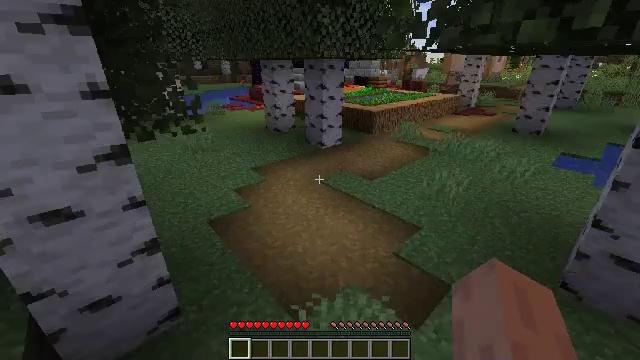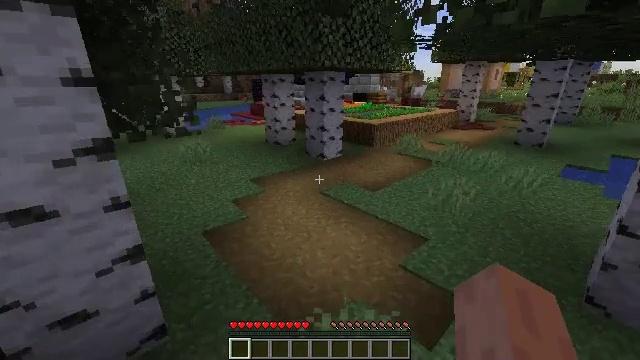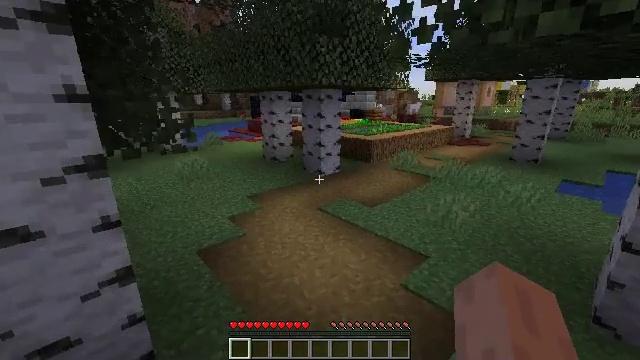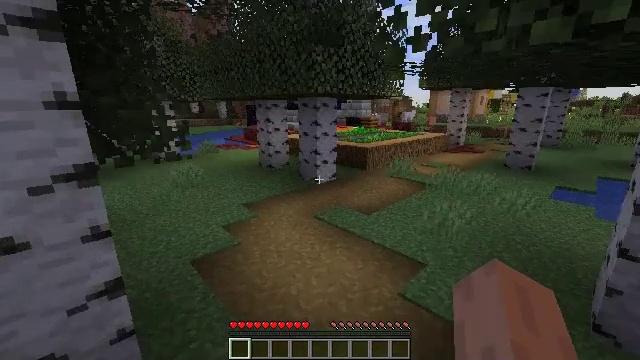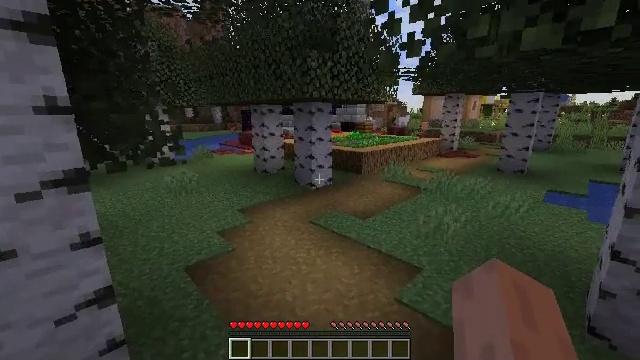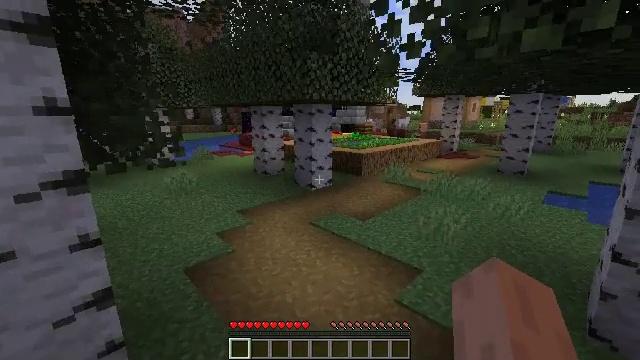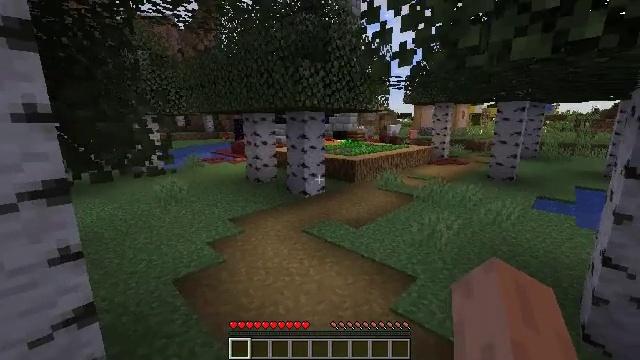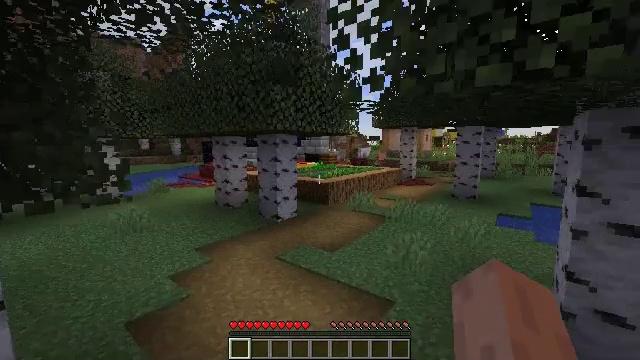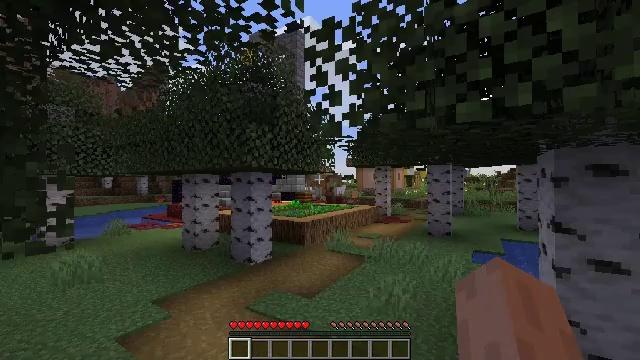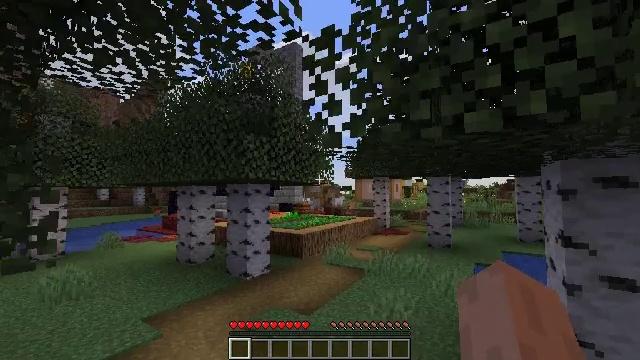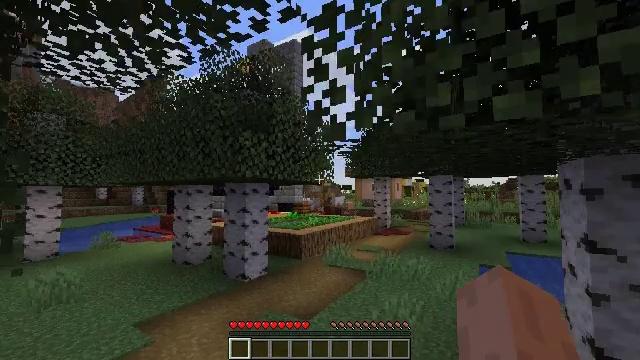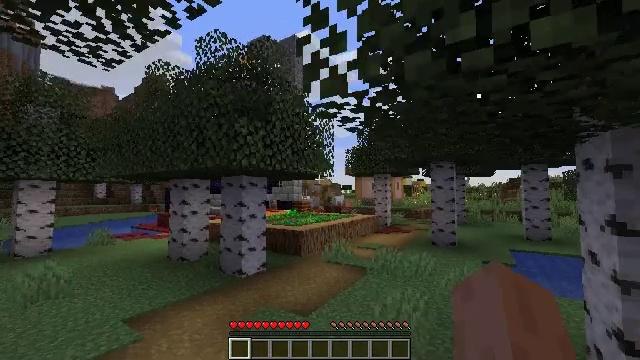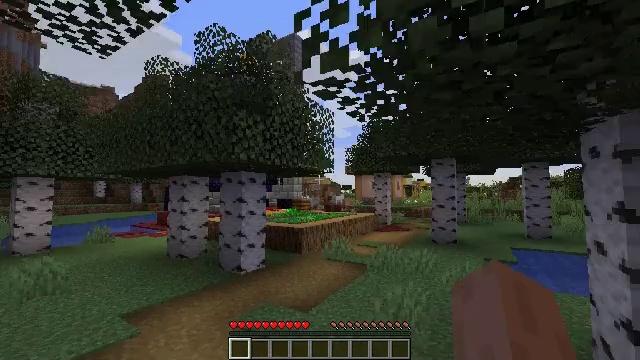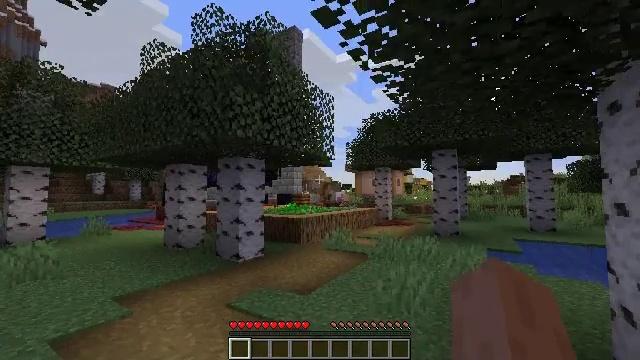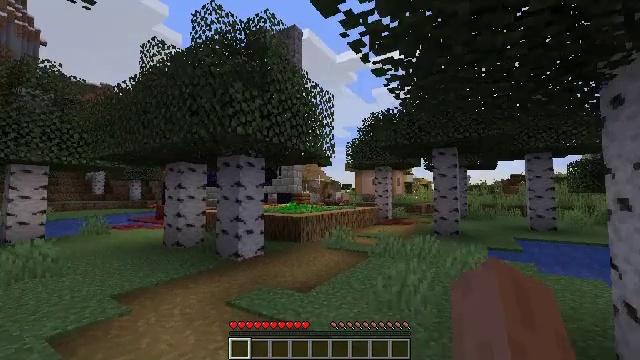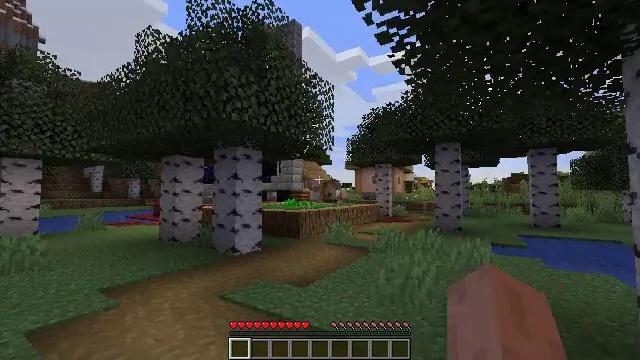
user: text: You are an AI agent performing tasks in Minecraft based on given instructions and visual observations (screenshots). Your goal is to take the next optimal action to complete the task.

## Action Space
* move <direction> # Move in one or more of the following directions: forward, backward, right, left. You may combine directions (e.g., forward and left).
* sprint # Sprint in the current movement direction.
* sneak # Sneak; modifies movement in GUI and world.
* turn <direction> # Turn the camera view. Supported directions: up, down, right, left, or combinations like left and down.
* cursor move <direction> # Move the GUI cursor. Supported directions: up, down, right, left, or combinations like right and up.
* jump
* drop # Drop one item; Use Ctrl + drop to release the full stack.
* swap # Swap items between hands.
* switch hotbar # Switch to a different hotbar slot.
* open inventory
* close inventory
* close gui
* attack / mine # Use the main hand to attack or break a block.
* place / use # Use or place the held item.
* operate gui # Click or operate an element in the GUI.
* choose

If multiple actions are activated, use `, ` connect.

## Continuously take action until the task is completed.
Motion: motion action
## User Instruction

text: Kill mobs.
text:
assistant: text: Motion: turn up
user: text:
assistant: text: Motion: turn up
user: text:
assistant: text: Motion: turn up
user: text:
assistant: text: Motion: turn right and up
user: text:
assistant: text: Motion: no_op
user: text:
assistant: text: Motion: move forward, turn right and up
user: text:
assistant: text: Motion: move forward, turn right and up
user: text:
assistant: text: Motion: move forward, turn right and up
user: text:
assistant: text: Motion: move forward, turn up
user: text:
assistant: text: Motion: move forward
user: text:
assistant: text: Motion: move forward
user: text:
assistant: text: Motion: move forward
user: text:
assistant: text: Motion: move forward
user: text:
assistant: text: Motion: move forward
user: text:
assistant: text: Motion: move forward
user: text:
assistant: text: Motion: move forward
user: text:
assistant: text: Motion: move forward
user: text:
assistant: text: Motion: move forward
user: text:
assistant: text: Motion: move forward
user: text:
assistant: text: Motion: move forward
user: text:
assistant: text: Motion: move forward
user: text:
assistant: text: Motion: move forward and move right
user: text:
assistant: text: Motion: move forward and move right
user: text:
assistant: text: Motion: move forward and move right
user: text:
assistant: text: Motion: move forward and move right
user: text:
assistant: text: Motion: move forward and move right
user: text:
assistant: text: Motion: move forward
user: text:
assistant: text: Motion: move forward
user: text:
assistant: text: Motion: move forward
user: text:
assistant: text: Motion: move forward and move left